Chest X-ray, PA view. Patient: 28 years old, sex M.
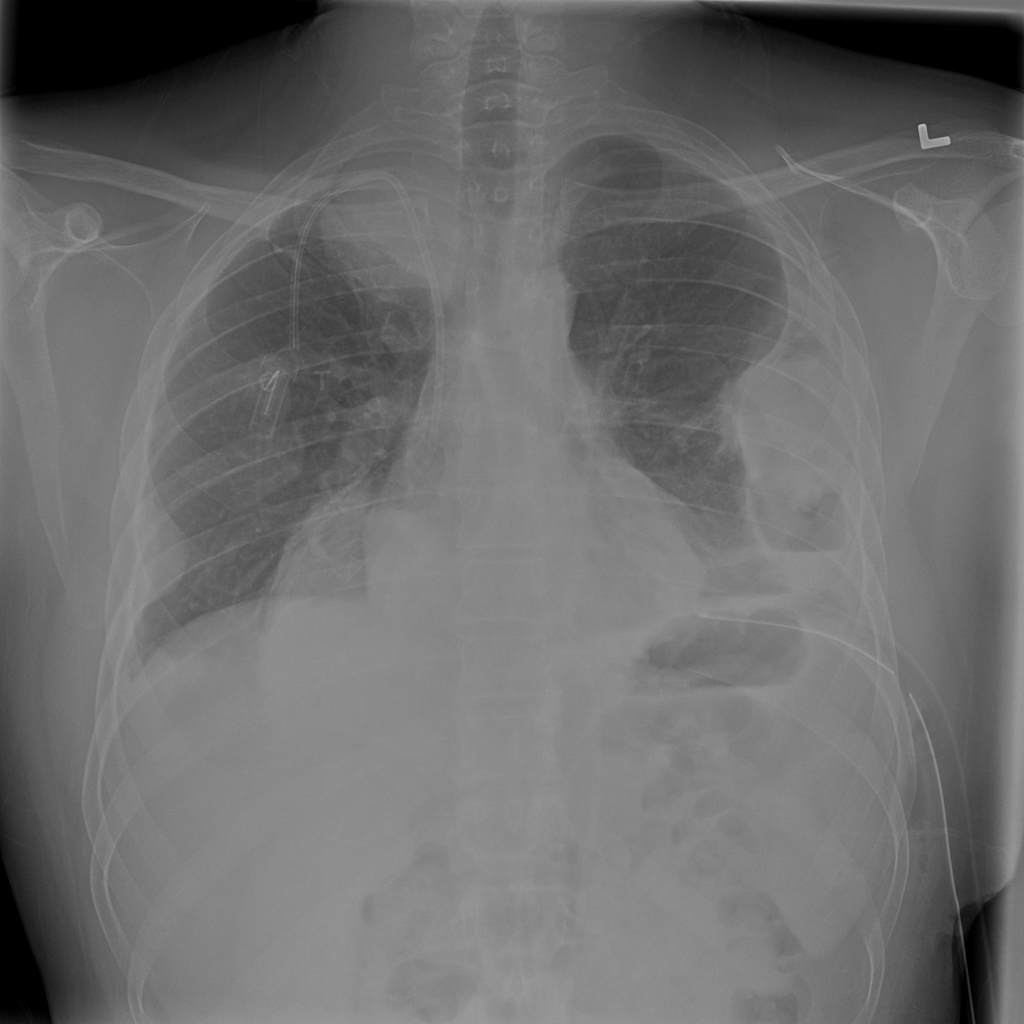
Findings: No Finding